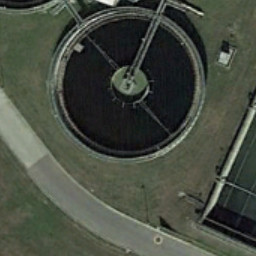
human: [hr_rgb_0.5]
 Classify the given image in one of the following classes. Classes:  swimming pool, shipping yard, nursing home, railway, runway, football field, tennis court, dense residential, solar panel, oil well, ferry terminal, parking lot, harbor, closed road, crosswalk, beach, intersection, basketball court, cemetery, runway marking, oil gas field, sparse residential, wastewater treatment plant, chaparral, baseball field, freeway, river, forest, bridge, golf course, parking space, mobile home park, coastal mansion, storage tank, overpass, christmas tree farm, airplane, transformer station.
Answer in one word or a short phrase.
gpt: wastewater treatment plant